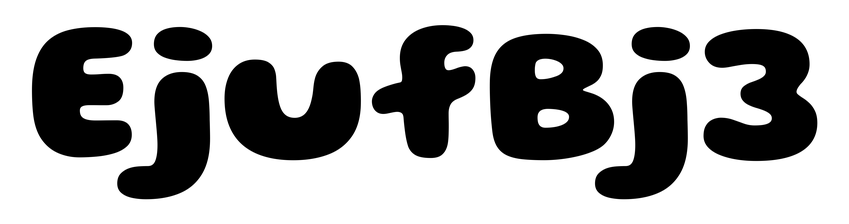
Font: Gluten_ExtraBold